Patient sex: M
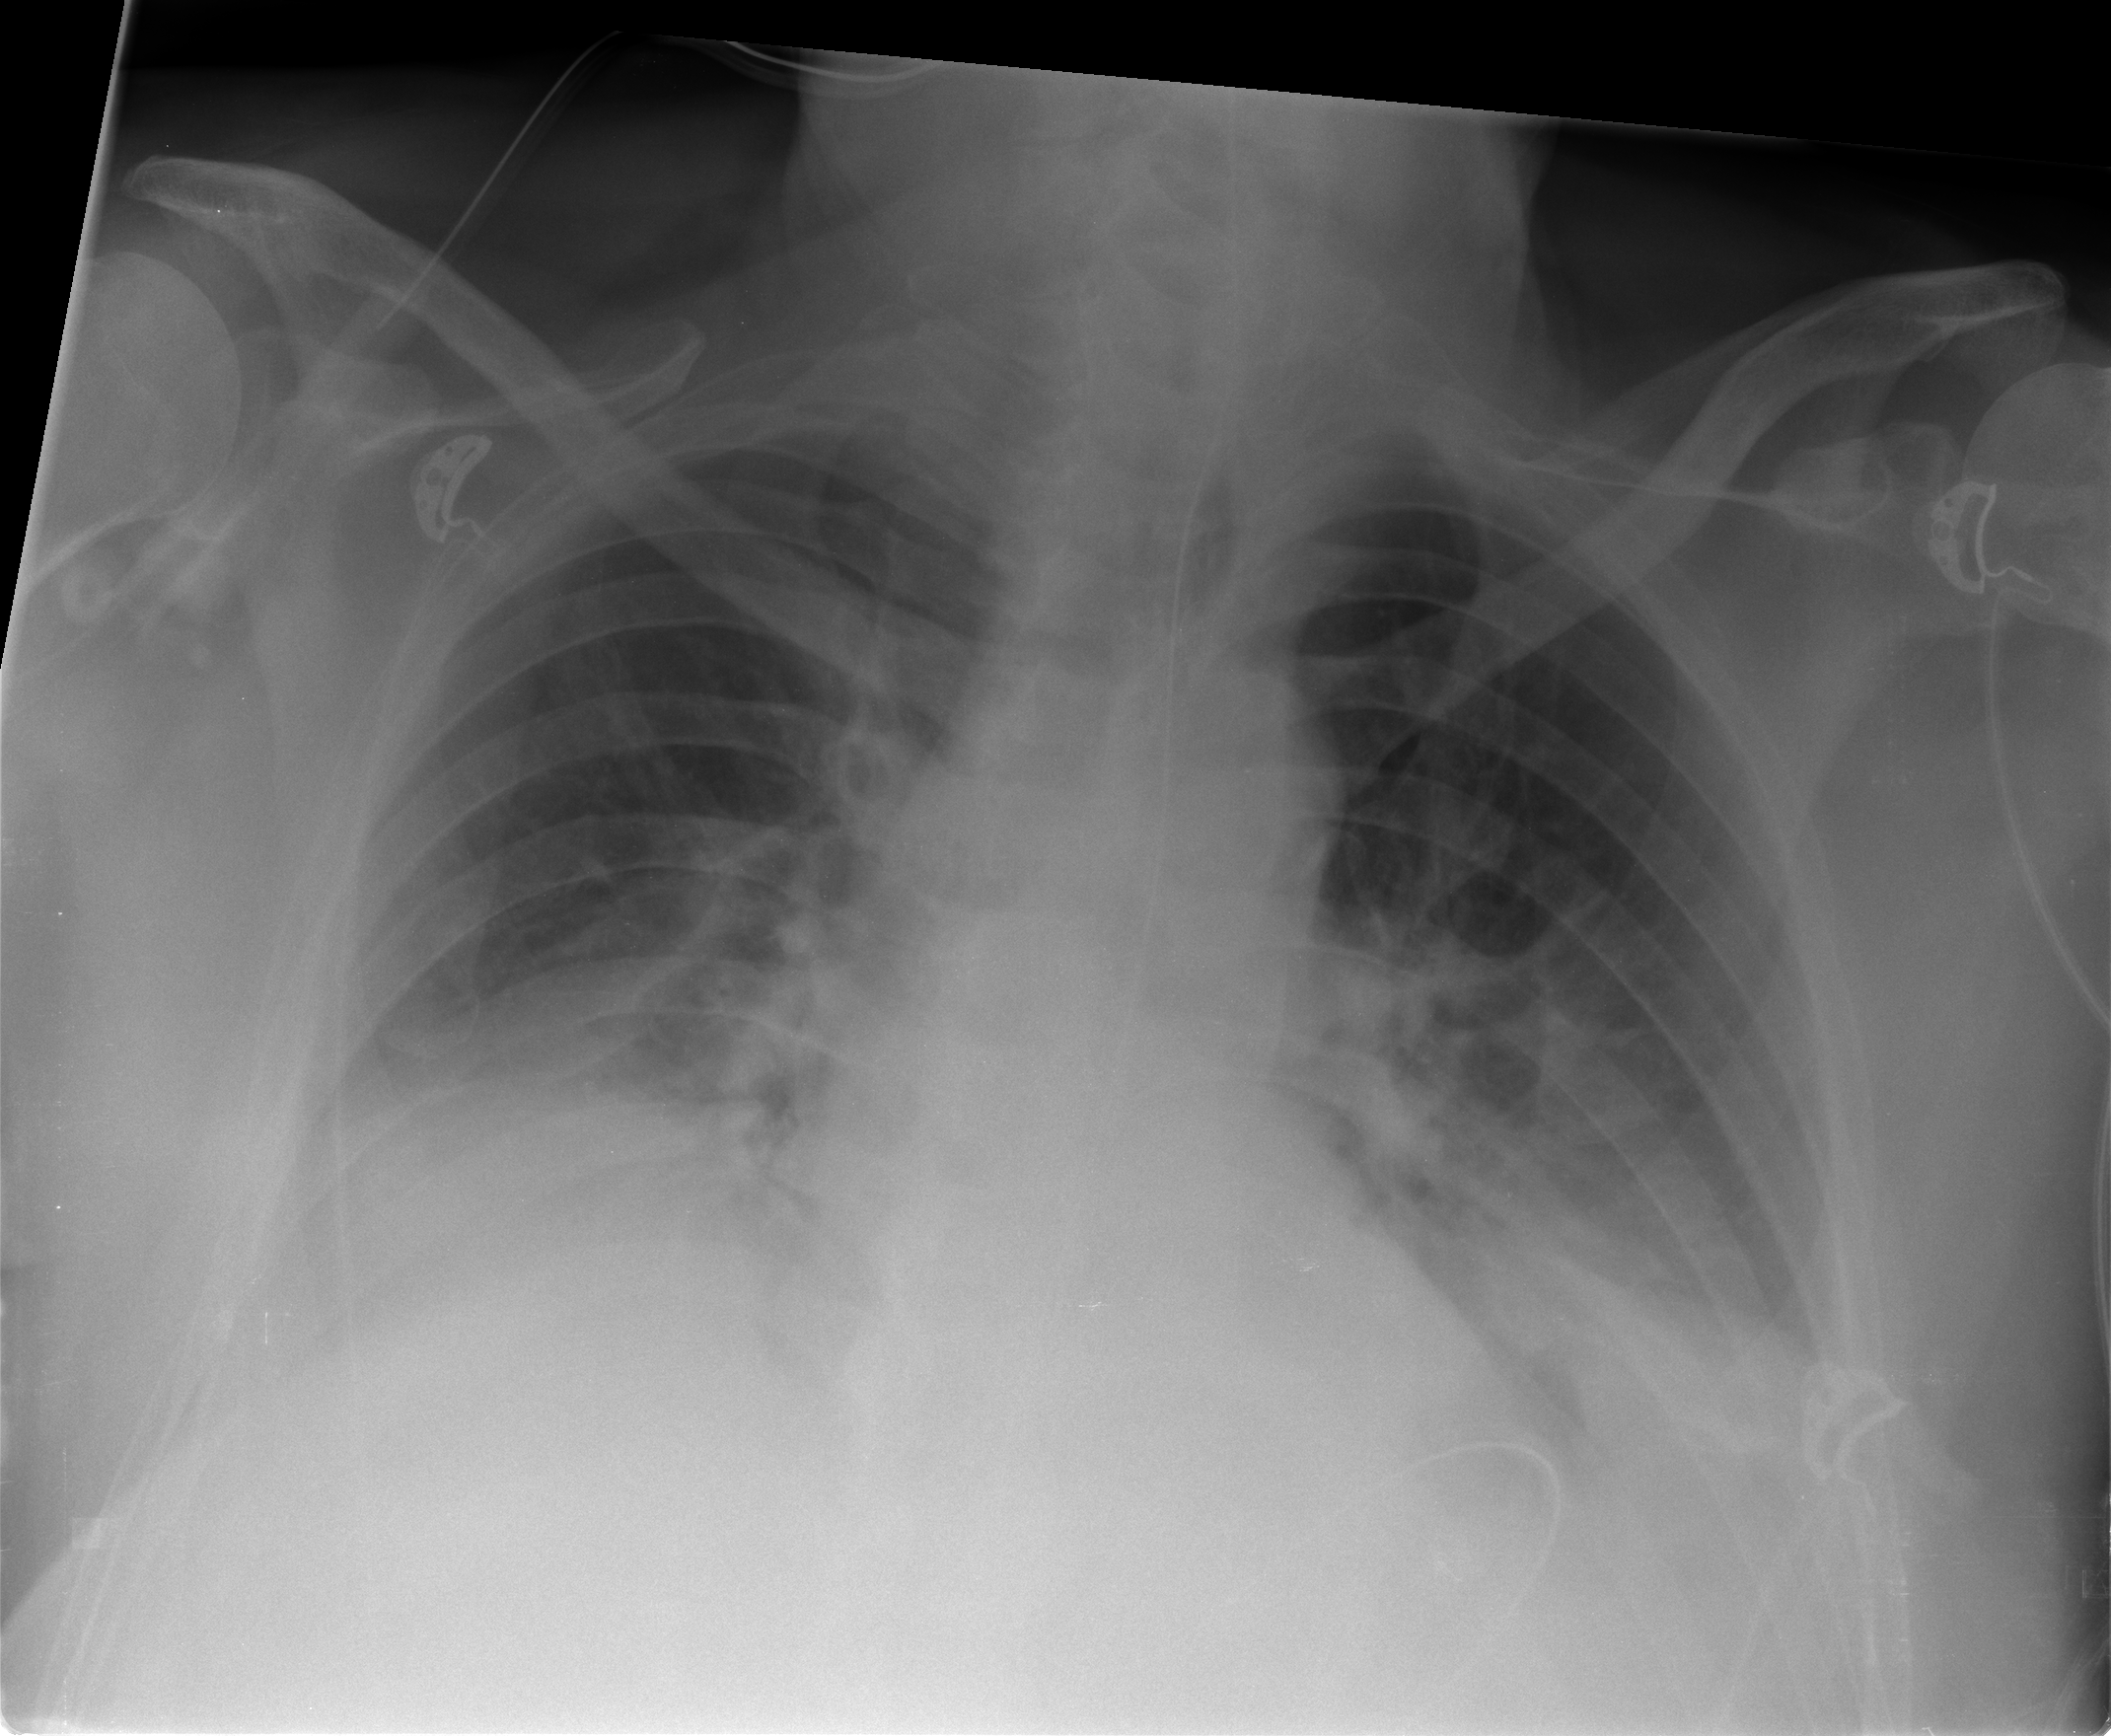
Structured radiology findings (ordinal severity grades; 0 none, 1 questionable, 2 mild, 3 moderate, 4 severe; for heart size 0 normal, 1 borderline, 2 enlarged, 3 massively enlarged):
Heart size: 2
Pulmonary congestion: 2
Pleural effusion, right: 2
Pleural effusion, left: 2
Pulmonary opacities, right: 0
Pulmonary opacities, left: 2
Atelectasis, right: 2
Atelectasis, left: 2